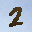
Label: 2